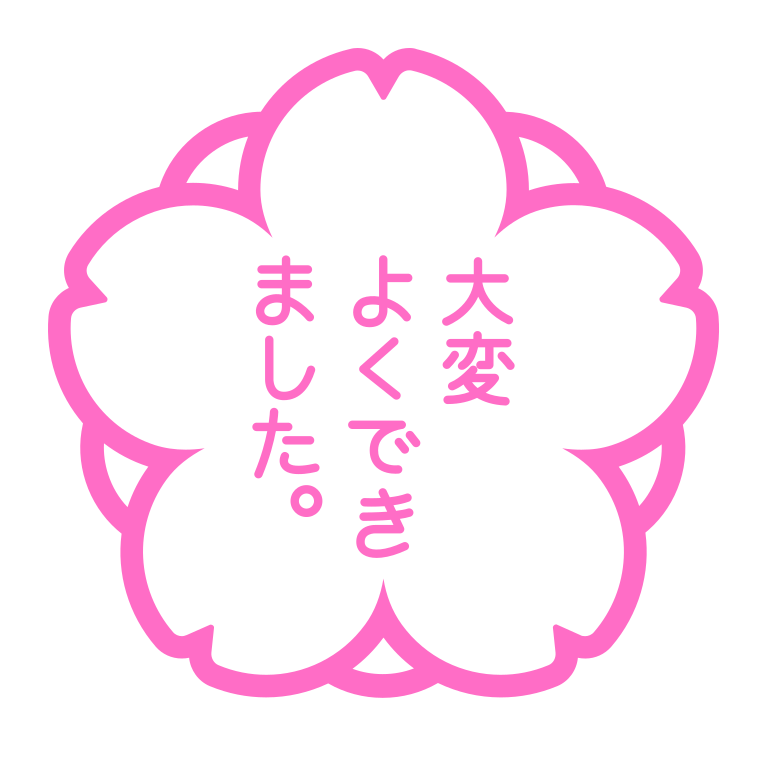
white flower flat